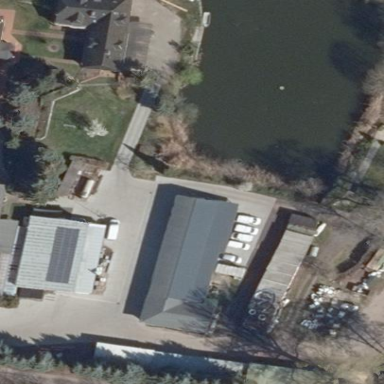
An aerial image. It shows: Farm auxiliary building.